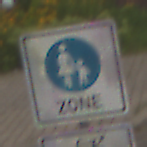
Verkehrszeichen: BeginnFussgaengerzone
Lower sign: EinspurigeFahrzeugeFrei6
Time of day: MorningAfternoon
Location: Outdoor (Urban)
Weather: Overcast
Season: NotSpecified
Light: Natural